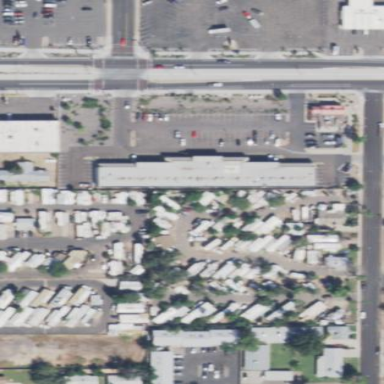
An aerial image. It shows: Residential neighbourhood with trailer park residences.